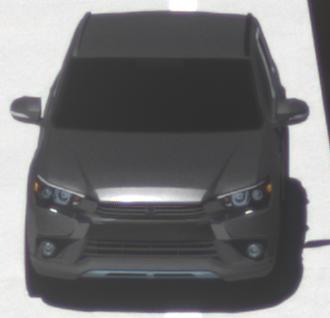
Make: Mitsubishi
Model: Outlander 2.0 Plug-In Hybrid
Detailed model: Outlander (III) Plug-In Hybrid
Model produced from: 2015/10
Model produced until: 2018/08
Doors: 5
Color: gray
Road condition: wet road
Daytime: midday
Contrast: high contrast